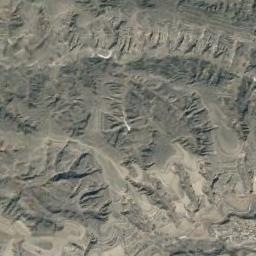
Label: mountain